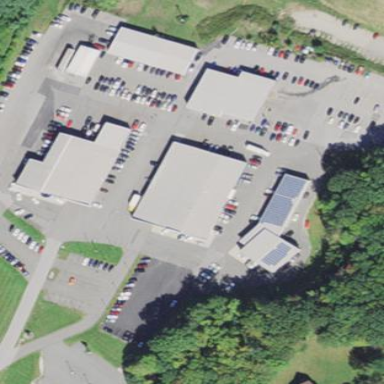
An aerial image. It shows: Building that houses car shop.